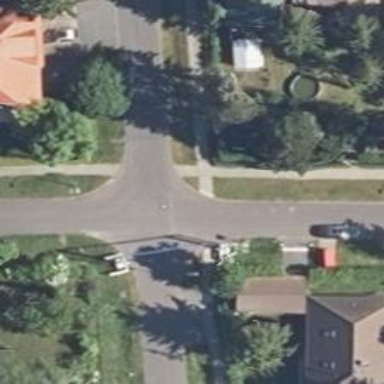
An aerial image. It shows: Footway along the road.